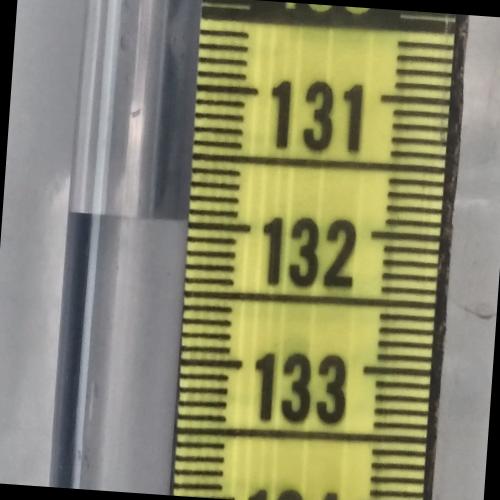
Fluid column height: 132.0 cm